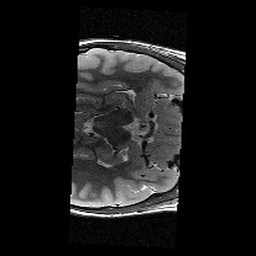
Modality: T2w
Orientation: axial
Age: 10
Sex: female
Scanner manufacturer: siemens
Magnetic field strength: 3 T
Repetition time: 9.23 s
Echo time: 0.067 s